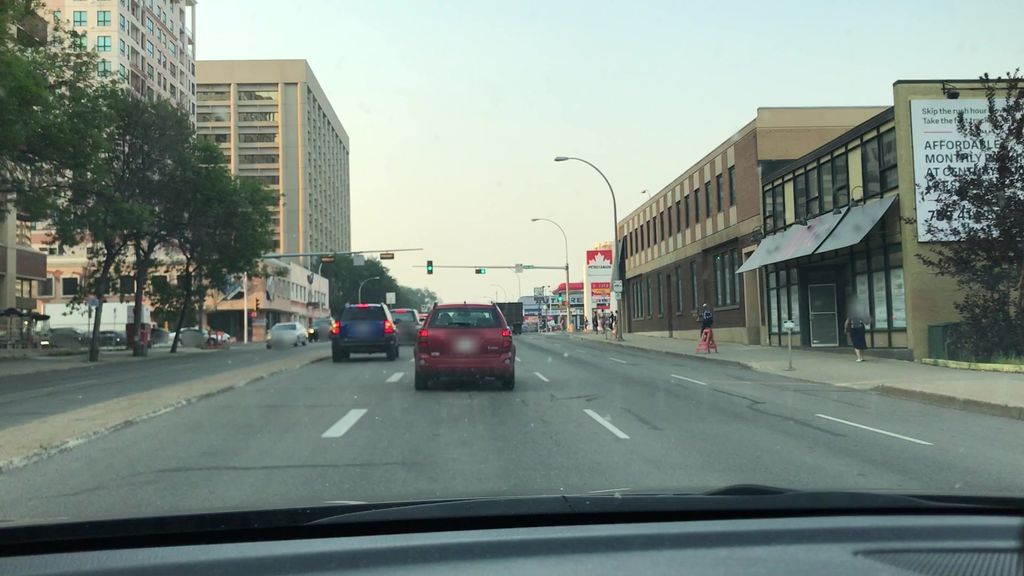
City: edmonton